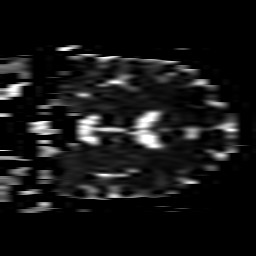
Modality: ADC
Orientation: coronal
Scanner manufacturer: philips
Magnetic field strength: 1.5 T
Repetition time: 3.154 s
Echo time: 0.06396 s